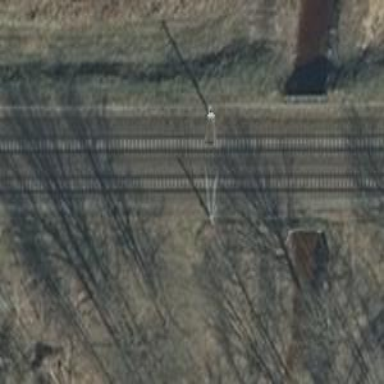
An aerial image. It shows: Railway milestone with catenary mast.